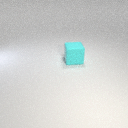
large cyan rubber cube